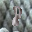
Label: 8